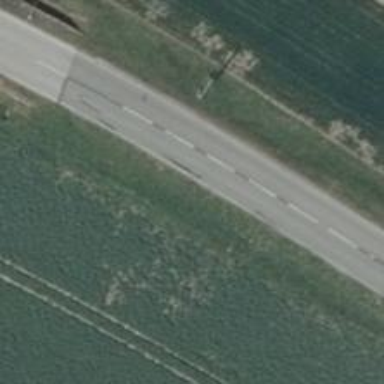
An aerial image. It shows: Secondary road with asphalt surface.